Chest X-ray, PA view. Patient: 77 years old, sex M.
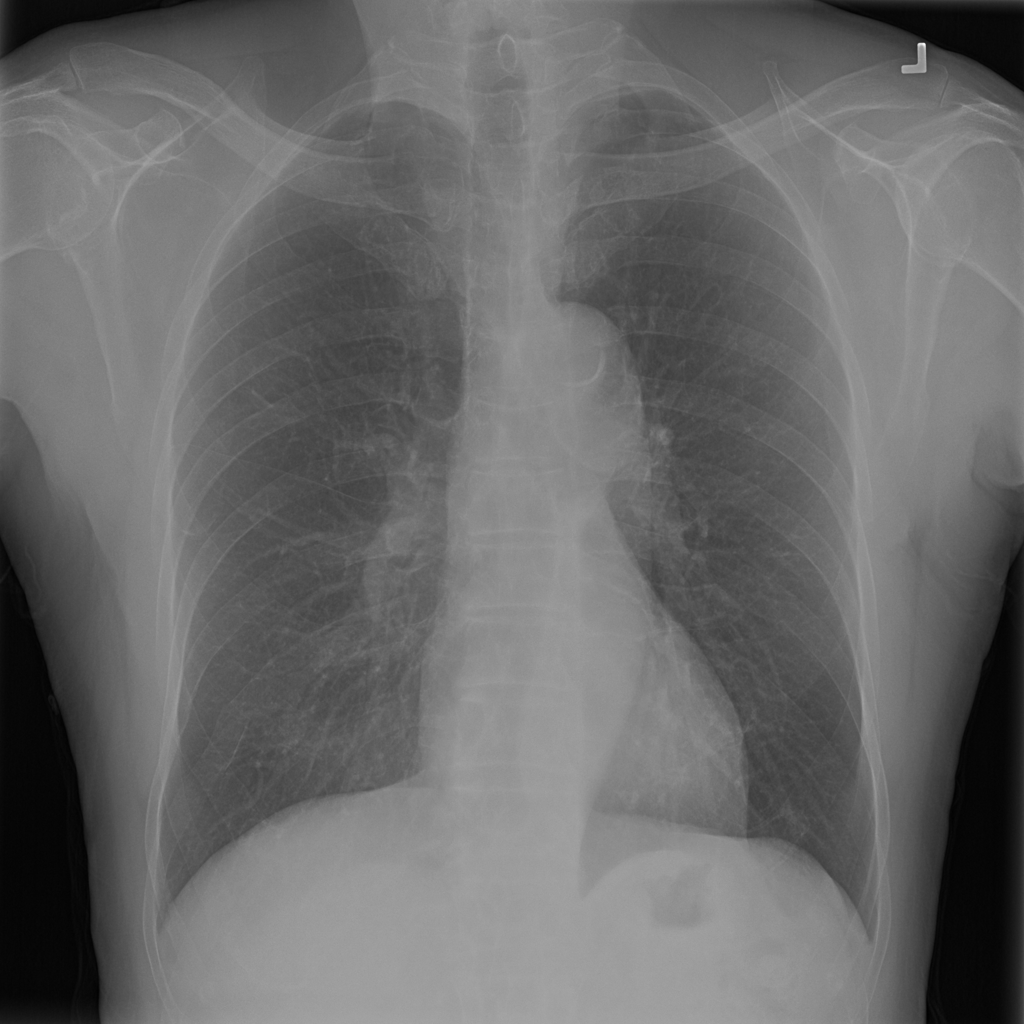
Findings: No Finding